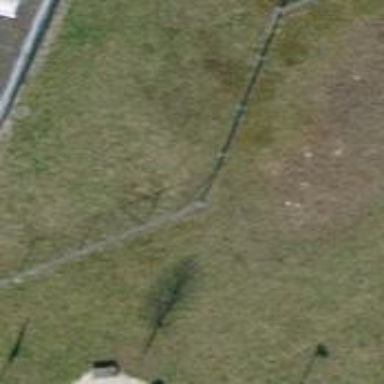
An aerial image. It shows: Chain link fence.